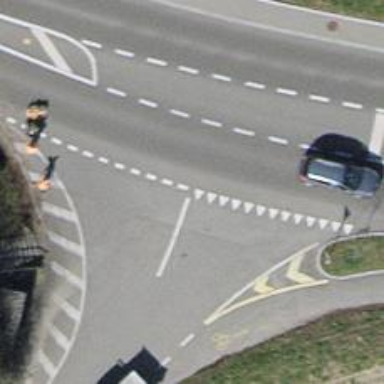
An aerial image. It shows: Road with "give way" sign.